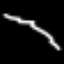
Label: squiggle